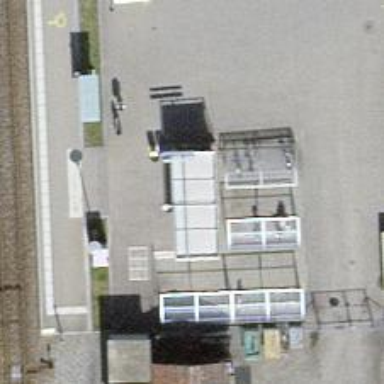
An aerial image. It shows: Railway halt.